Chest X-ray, PA view. Patient: 21 years old, sex F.
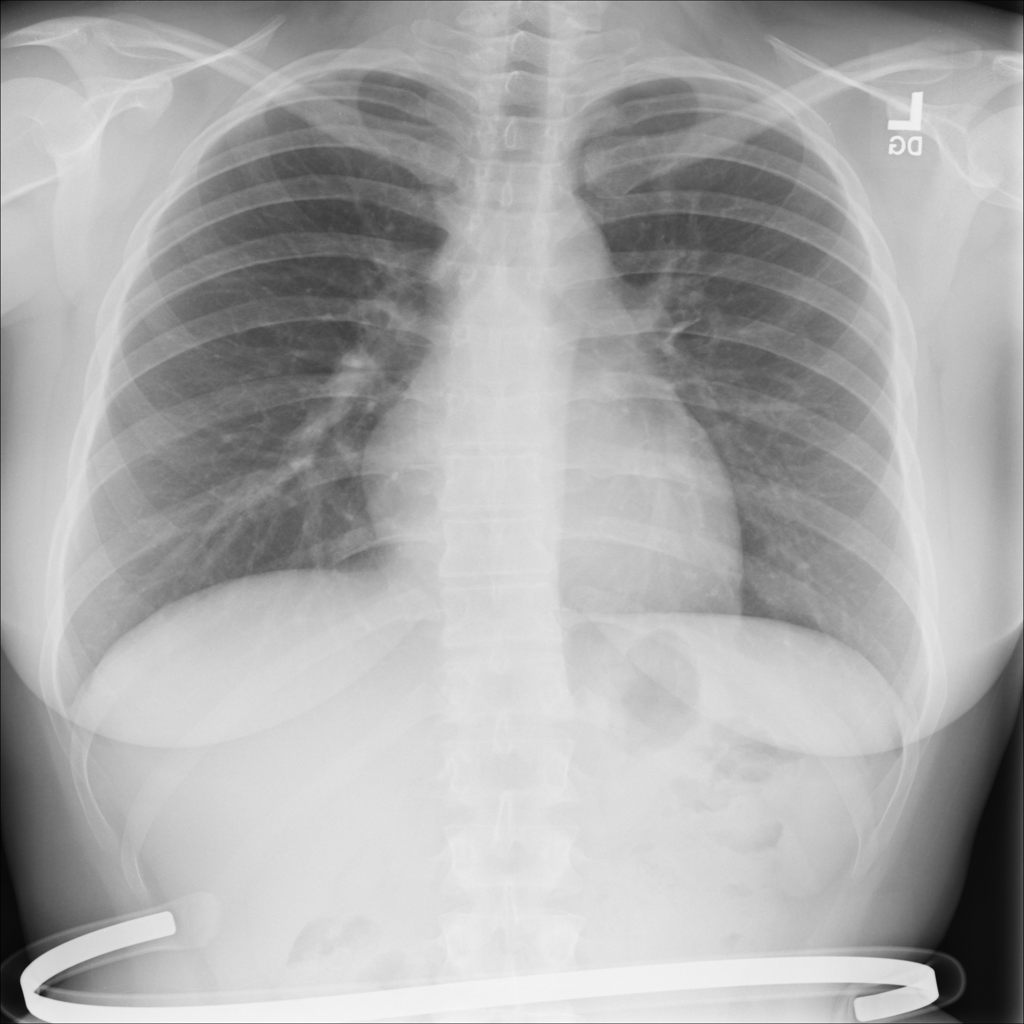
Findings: No Finding